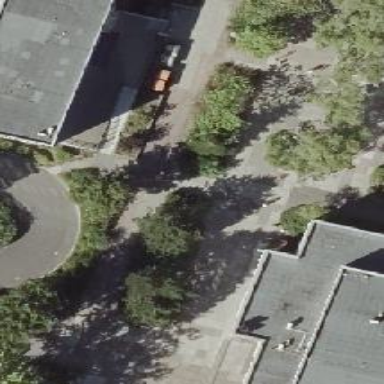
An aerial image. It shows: Footway.